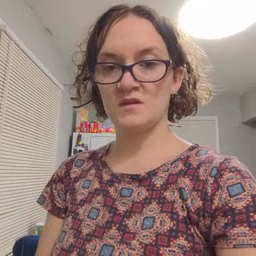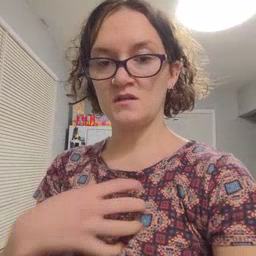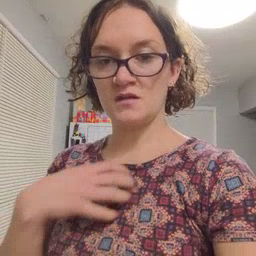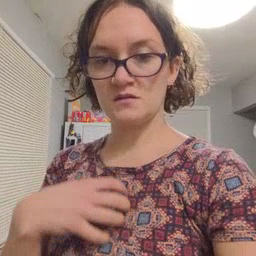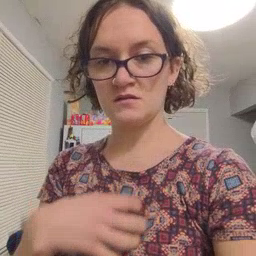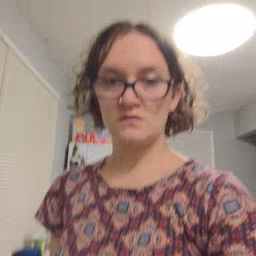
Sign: yucky